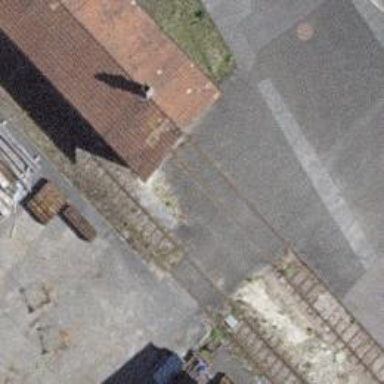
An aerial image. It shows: Disused railway spur with single track.